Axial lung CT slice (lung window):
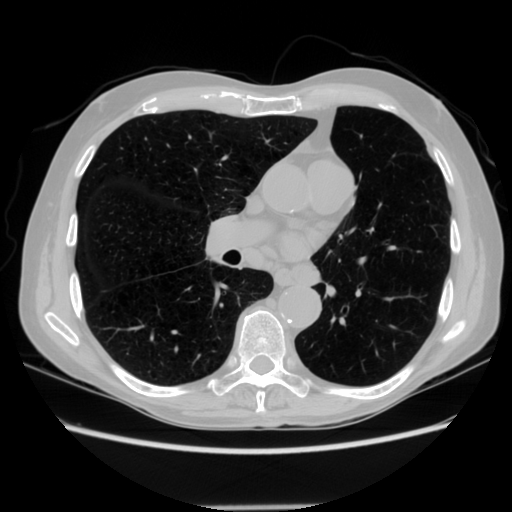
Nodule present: no